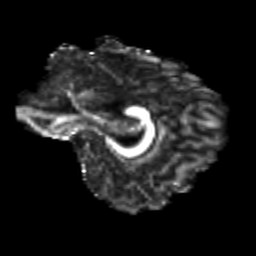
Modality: FA
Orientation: sagittal
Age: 25
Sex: female
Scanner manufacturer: siemens
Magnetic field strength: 3 T
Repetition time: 3.5 s
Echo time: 0.113 s